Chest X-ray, AP view. Patient: 58 years old, sex F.
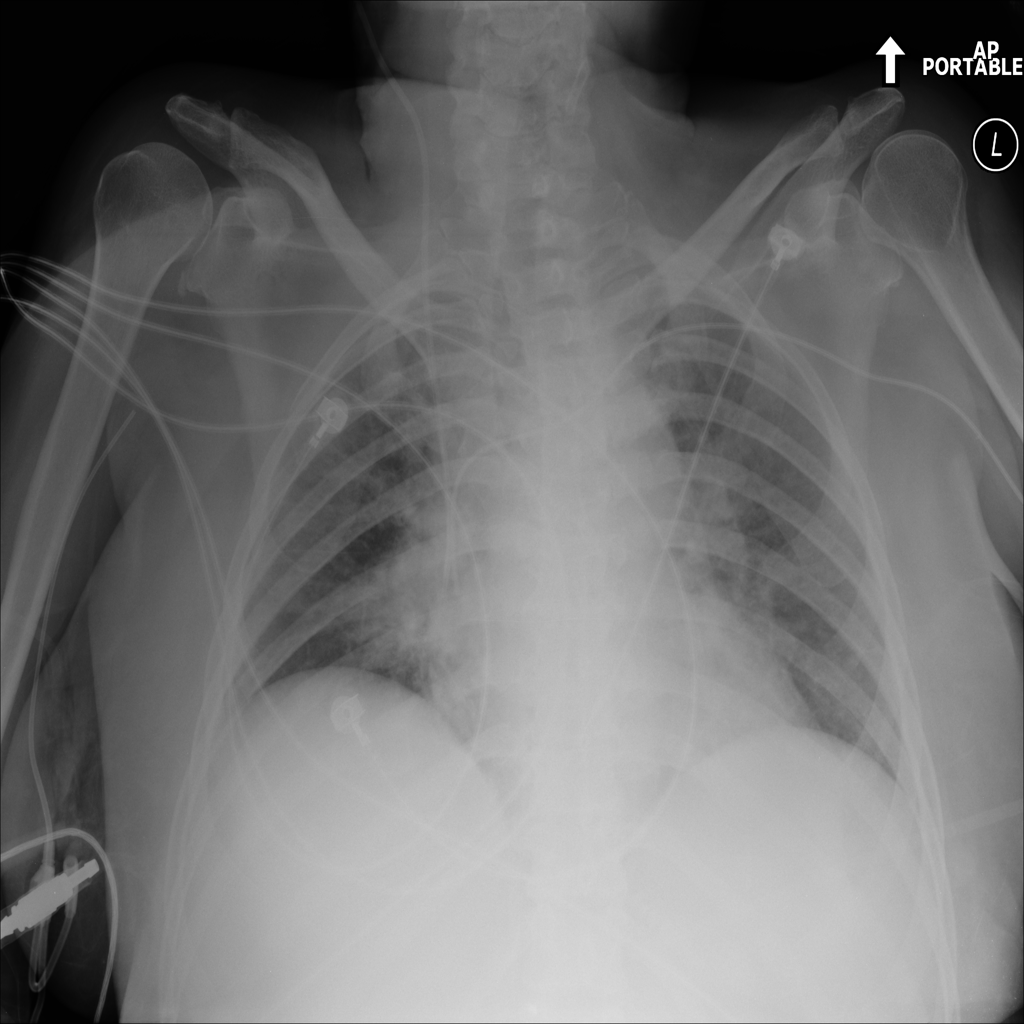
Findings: Edema, Infiltration, Pneumonia